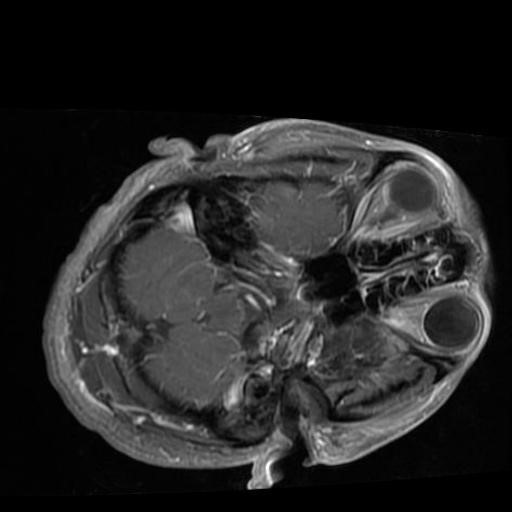
Label: brain_glioma